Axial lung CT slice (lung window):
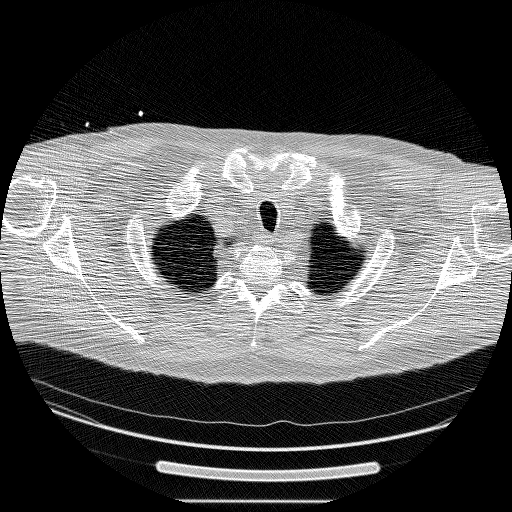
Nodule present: no